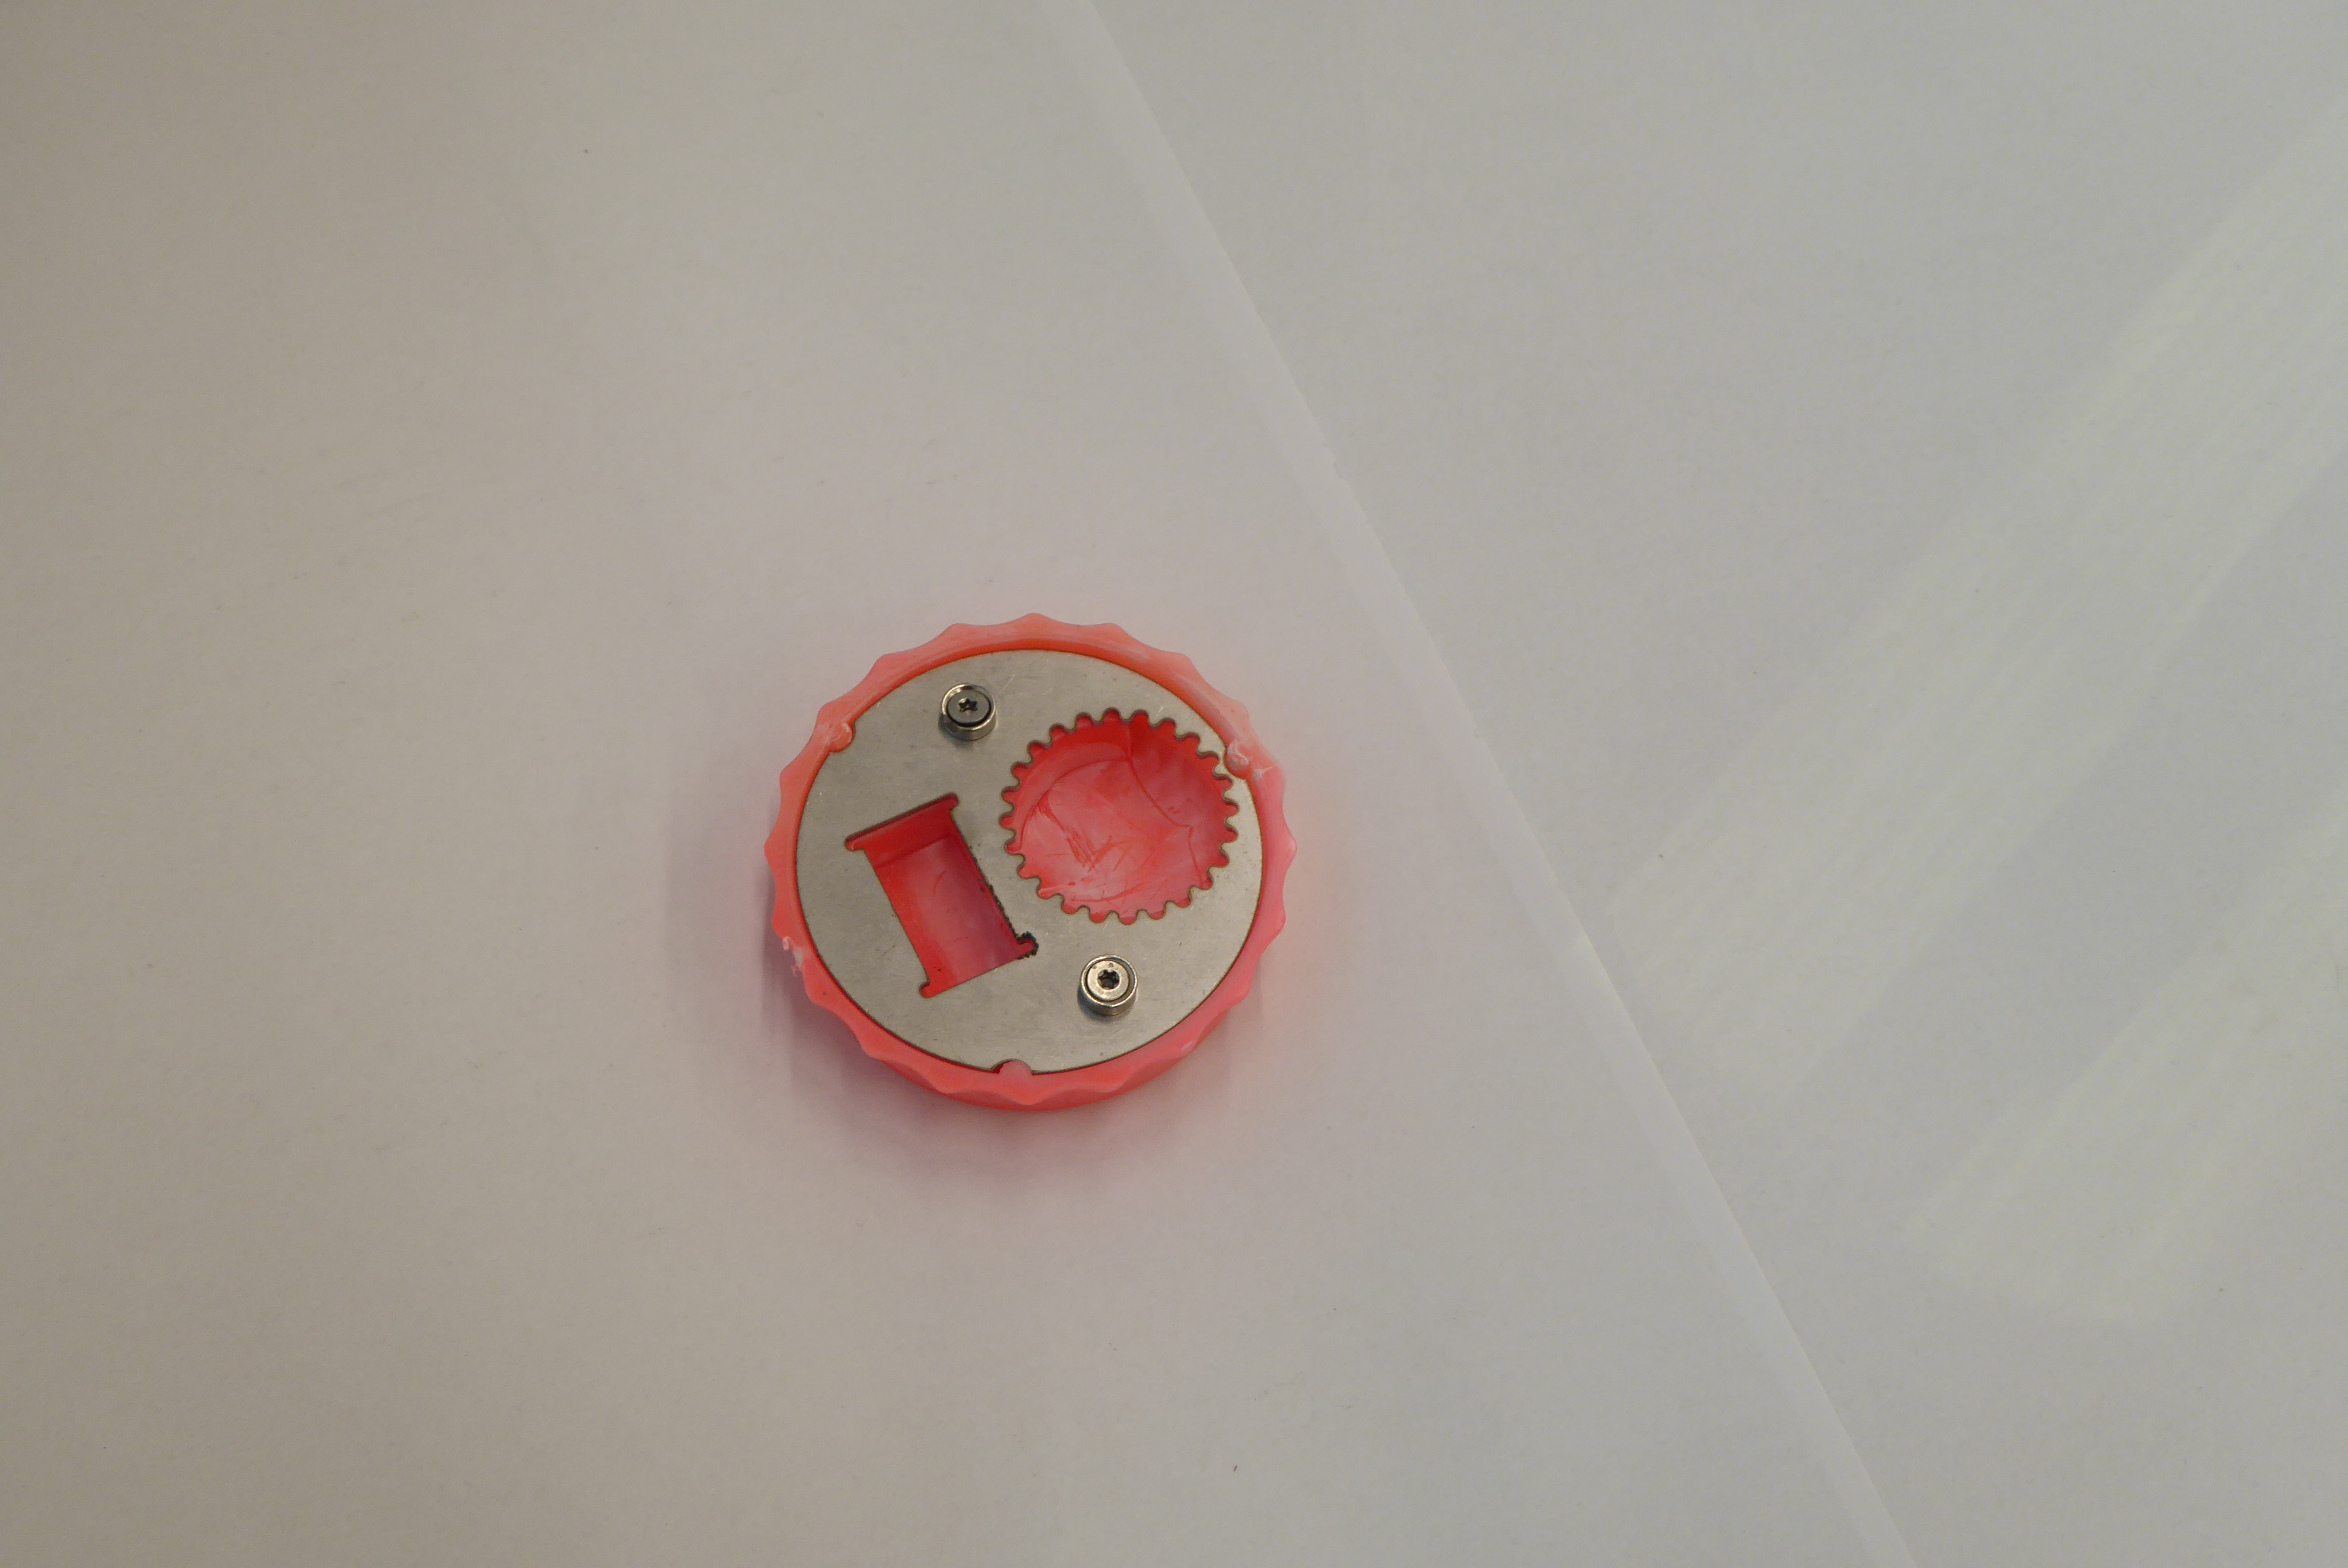
Label: Bottle Opener